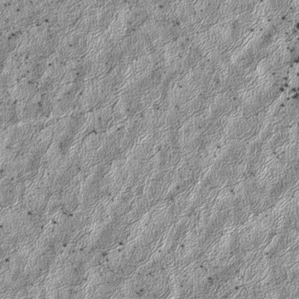
Label: frost